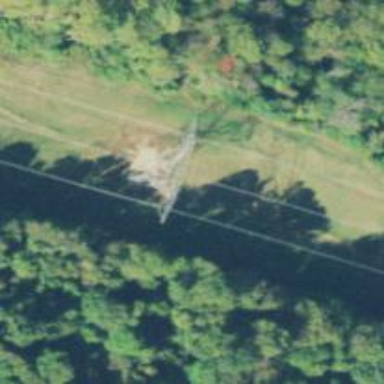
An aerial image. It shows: Lattice structure tower.